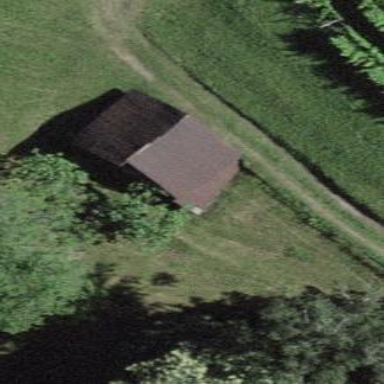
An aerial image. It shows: Hut.